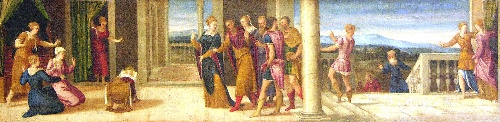
Title: The Legend of the Infant Servius Tullius
Artist: Bonifacio de' Pitati (Bonifacio Veronese)
Artist bio: Italian, Verona 1487–1553 Venice
Object type: Painting
Classification: Paintings
Medium: Oil on canvas
Dimensions: 10 1/2 x 40 1/4 in. (26.7 x 102.2 cm)
Department: European Paintings
Credit line: The Friedsam Collection, Bequest of Michael Friedsam, 1931
Accession year: 1932
Repository: Metropolitan Museum of Art, New York, NY
Tags: Infants|Men|Women|Cradles